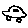
Label: car